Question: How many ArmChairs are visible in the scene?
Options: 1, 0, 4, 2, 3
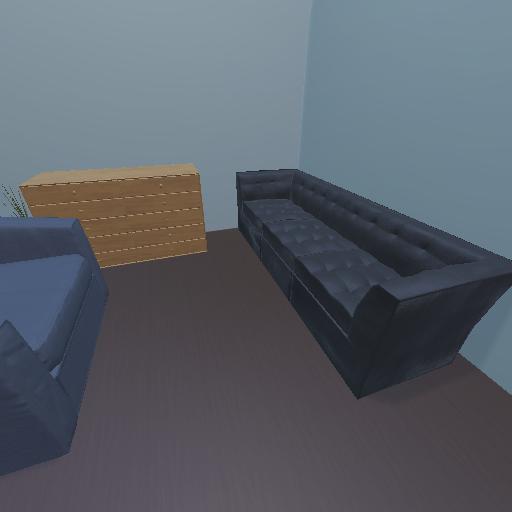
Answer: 1